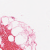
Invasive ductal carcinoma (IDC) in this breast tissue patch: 0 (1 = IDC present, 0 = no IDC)